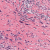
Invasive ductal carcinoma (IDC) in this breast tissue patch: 1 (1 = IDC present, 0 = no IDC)